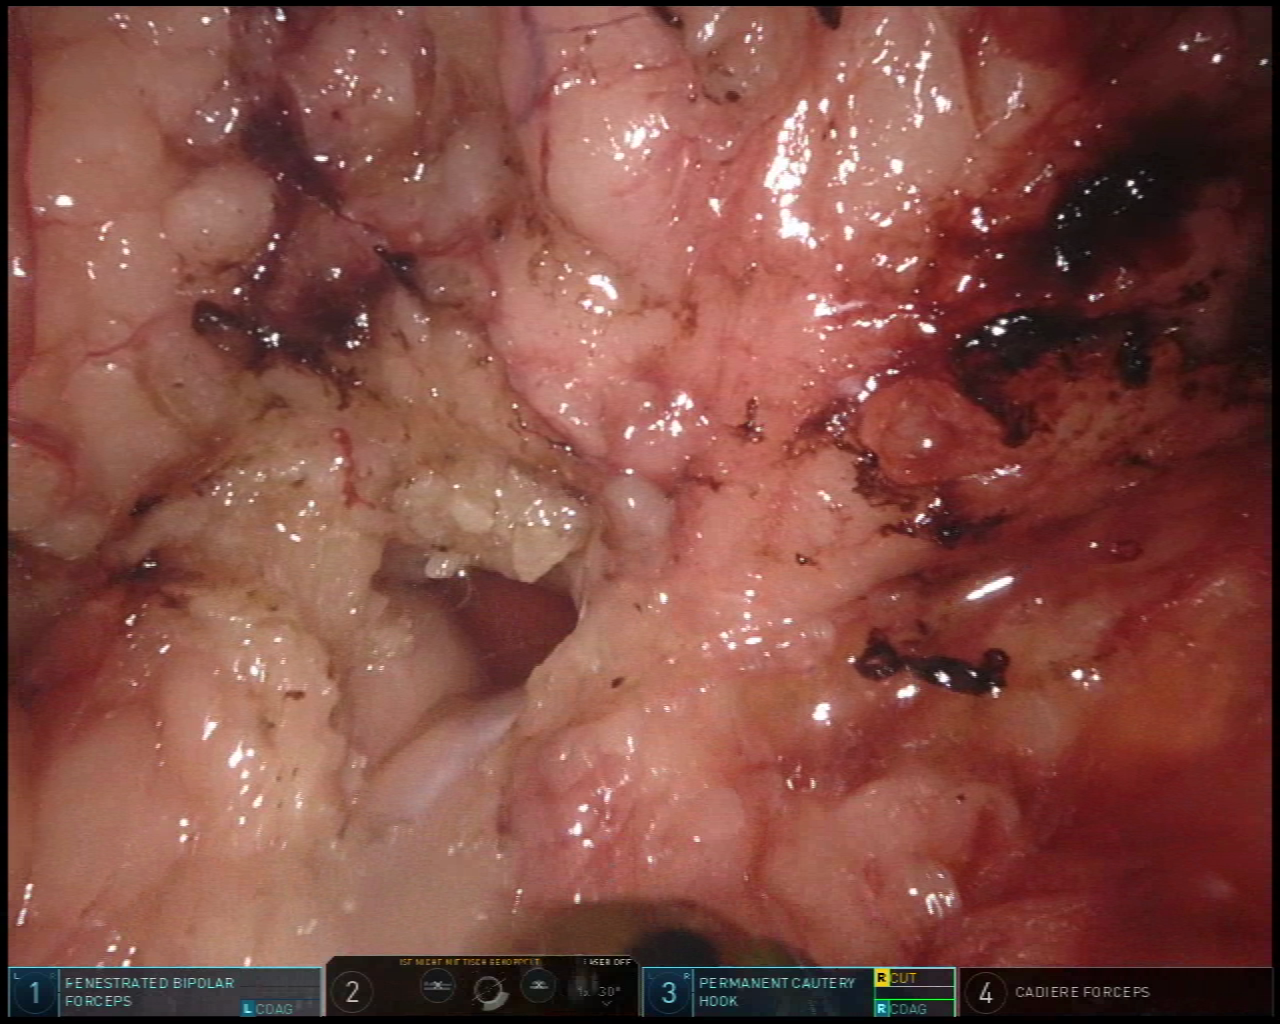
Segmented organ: stomach
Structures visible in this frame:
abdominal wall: no
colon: no
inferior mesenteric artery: no
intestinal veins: no
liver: no
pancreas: no
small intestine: no
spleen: no
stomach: yes
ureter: no
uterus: no
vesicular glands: no